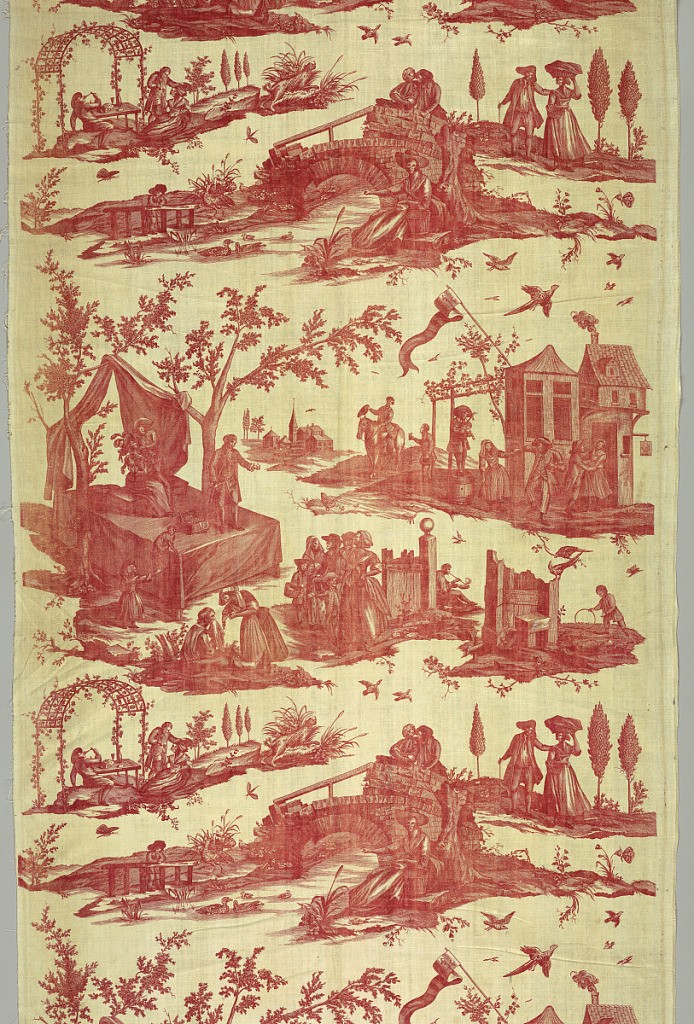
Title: Le Marchand d'Orvietan
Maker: Dubern & Cie.
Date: ca. 1785
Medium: cotton Technique: printed by engraved copper plate on plain weave
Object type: Textile
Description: One and a half repeats of scenes of a quack doctor selling medicine to villagers. In red on white.